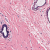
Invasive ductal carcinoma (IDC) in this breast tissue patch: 0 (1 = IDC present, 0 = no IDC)